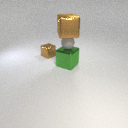
small gray rubber sphere above large green metal cube